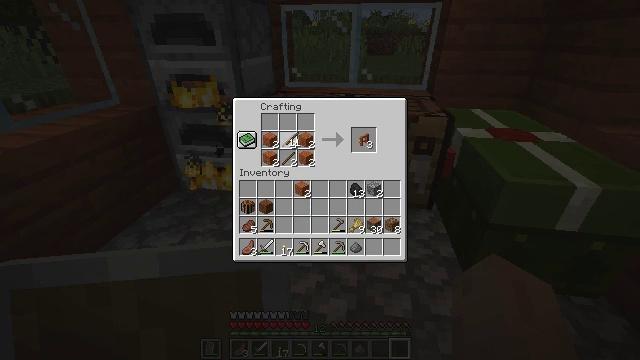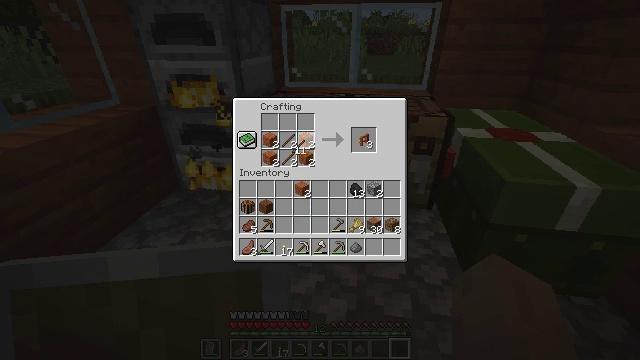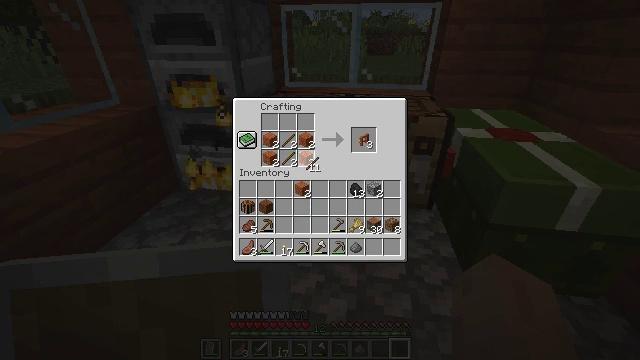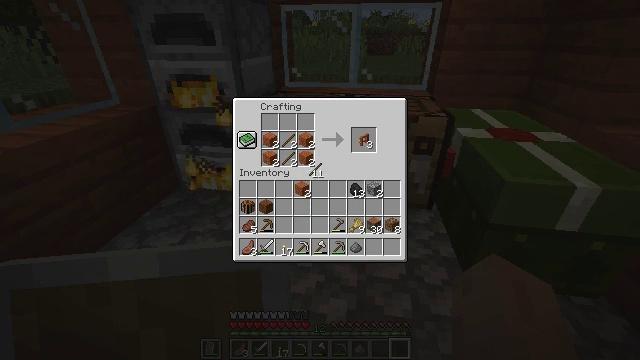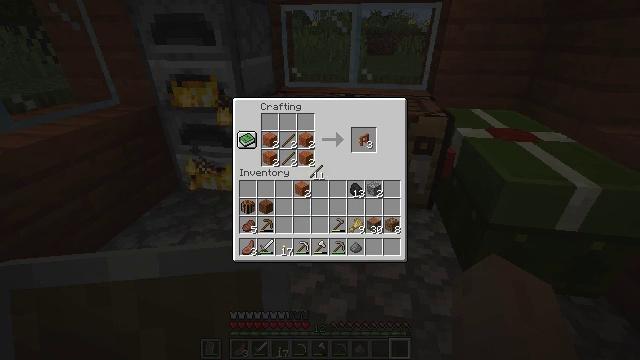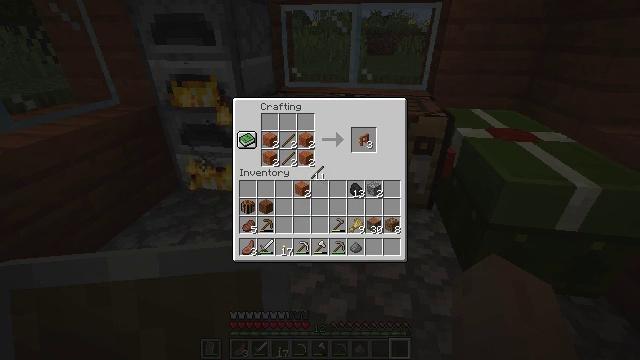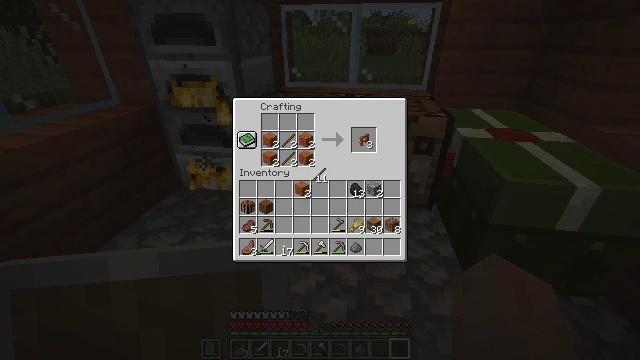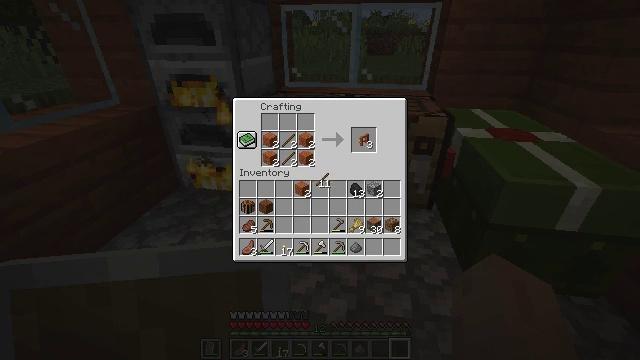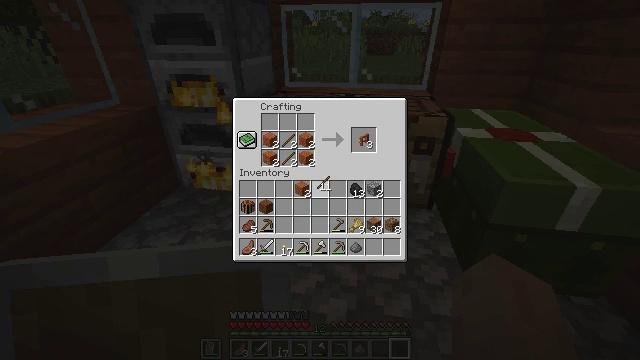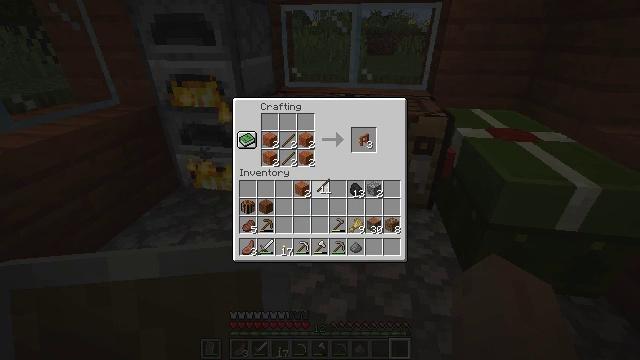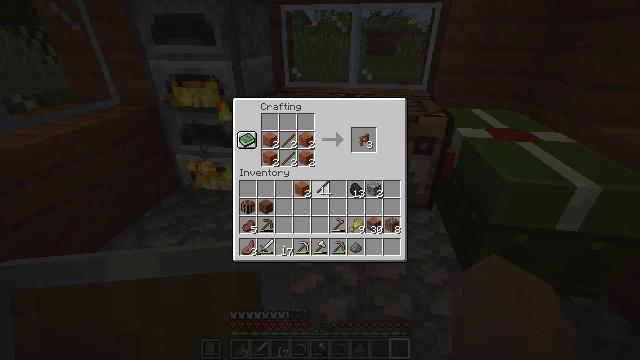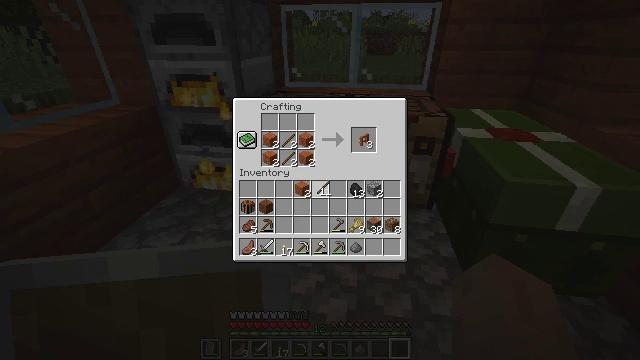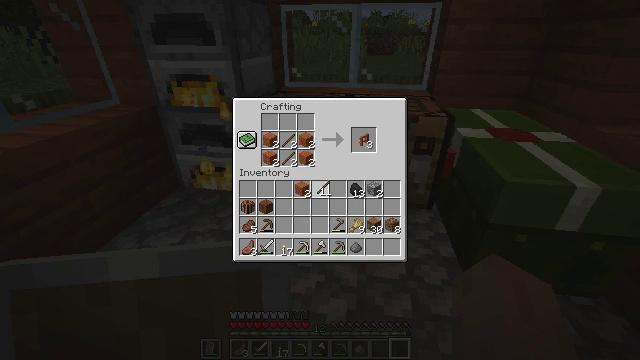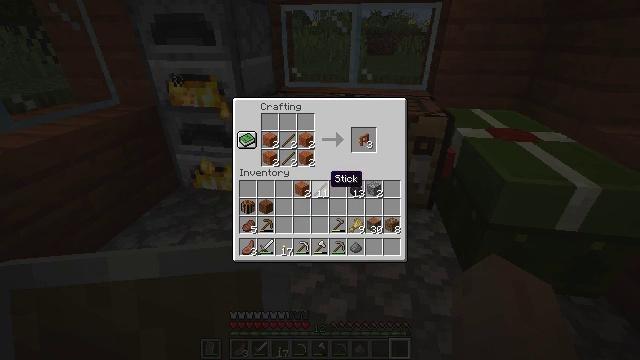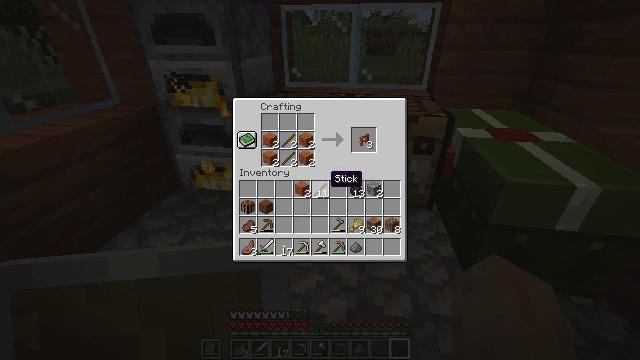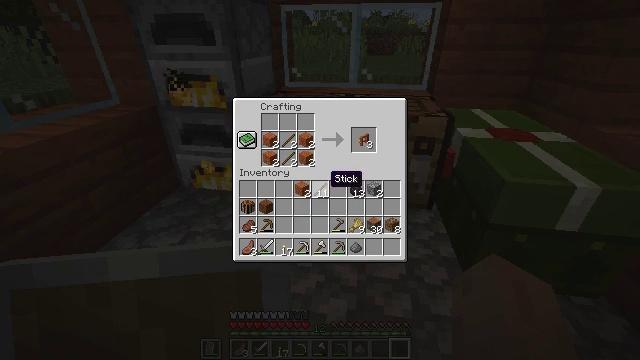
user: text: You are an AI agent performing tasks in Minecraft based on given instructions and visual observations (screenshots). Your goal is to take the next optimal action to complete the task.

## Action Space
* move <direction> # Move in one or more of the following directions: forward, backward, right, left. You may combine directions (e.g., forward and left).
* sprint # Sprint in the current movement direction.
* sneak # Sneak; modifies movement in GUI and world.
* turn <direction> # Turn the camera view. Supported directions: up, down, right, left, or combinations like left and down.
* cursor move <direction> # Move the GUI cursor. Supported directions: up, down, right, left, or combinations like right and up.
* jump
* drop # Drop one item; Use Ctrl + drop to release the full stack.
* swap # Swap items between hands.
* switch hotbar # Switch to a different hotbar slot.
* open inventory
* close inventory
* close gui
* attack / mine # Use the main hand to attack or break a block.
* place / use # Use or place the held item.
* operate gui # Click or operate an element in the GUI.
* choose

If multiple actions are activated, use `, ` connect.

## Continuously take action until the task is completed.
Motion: motion action
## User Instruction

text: Open the crafting table to make an acacia fence.
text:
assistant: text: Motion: cursor move down
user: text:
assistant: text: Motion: cursor move right and down
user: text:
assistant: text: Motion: no_op
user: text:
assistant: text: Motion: no_op
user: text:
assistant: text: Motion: no_op
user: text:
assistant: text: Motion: no_op
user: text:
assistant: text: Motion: no_op
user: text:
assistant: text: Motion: no_op
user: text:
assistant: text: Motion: no_op
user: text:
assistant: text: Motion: no_op
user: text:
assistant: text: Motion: operate gui
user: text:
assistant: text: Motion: operate gui
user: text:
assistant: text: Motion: no_op
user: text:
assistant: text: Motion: no_op
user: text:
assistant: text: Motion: no_op
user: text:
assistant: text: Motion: no_op
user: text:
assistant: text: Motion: no_op
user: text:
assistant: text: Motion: no_op
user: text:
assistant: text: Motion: no_op
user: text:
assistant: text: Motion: cursor move right
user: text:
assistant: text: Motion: cursor move right
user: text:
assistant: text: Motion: cursor move right and up
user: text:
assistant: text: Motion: sneak, cursor move right and up
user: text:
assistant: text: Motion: sneak
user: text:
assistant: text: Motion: sneak
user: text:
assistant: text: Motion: sneak
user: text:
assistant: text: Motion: sneak
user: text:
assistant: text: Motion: sneak, operate gui
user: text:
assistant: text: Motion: sneak, operate gui
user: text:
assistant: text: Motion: sneak, operate gui